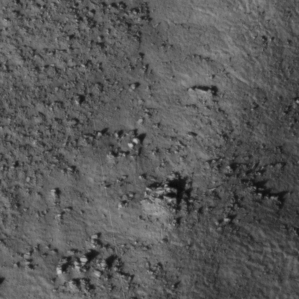
Label: non_frost